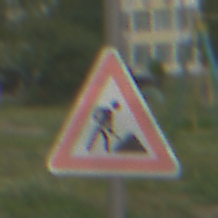
Verkehrszeichen: Arbeitsstelle
Umgebung: Outdoor, Suburban
Tageszeit: MorningAfternoon
Wetter: PartlyCloudy
Licht: Natural
Jahreszeit: NotSpecified
Kontrast: LowContrast